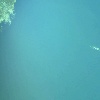
Label: water